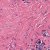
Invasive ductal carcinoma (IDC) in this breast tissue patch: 0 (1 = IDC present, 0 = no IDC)